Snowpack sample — Buffalo Mountain, Silverthorne, Colorado, USA (1/25/25, 10:11 AM MST)
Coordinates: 39.6222, -106.1139
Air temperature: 22 °F
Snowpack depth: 110 cm
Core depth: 10 cm
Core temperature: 46.4 °F
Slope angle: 12°, slope face: 102°
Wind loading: high
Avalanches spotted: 0
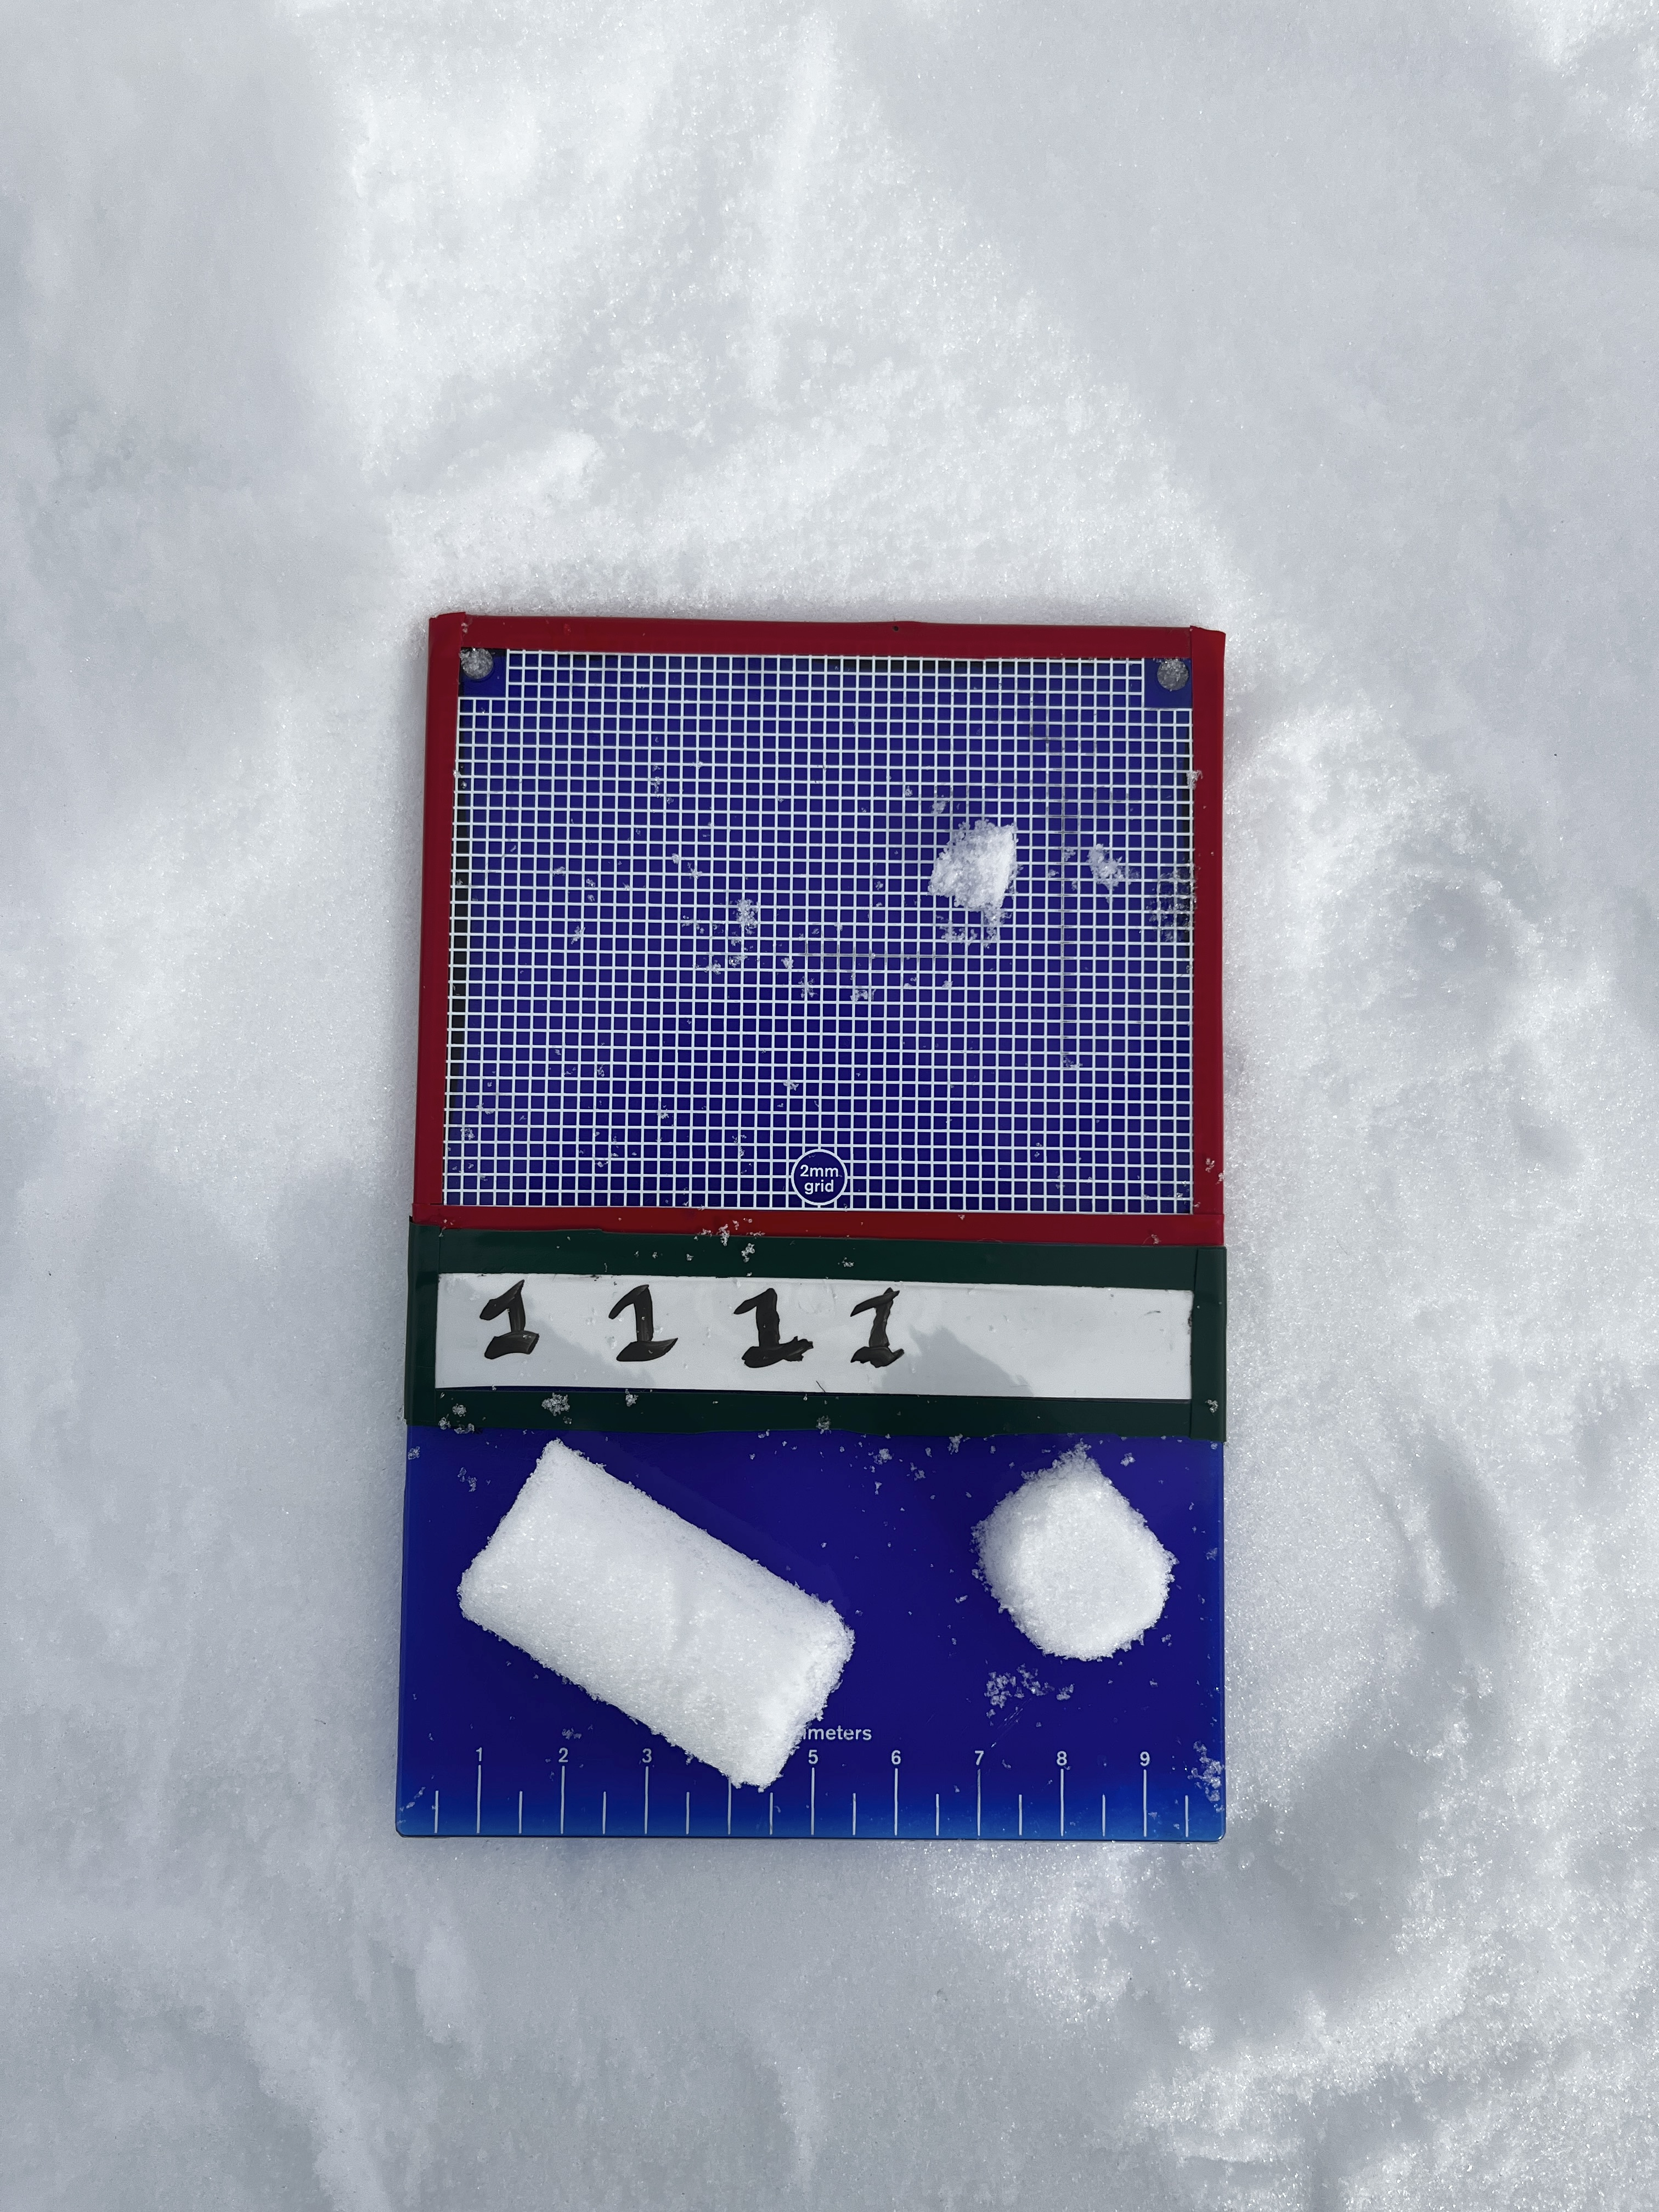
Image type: crystal_card
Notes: No avalanches nearby, collected on the outskirts of a fire break 15 meters from the treeline, on way to Buffalo and Red Mountain